Field crop: maize
Growth stage: 2
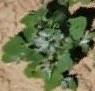
Species: chenopodium